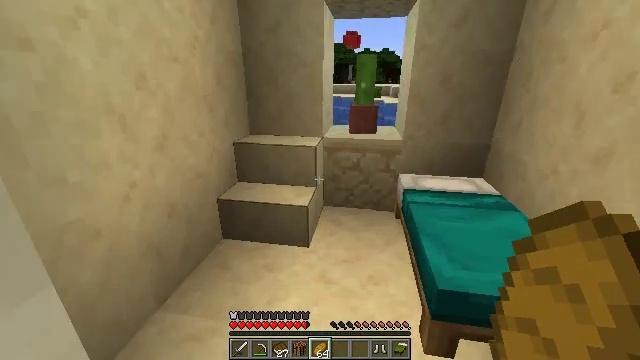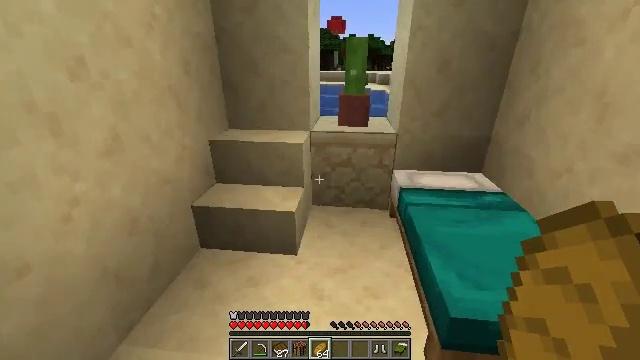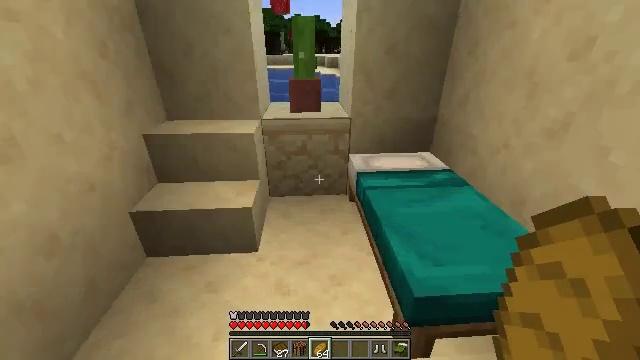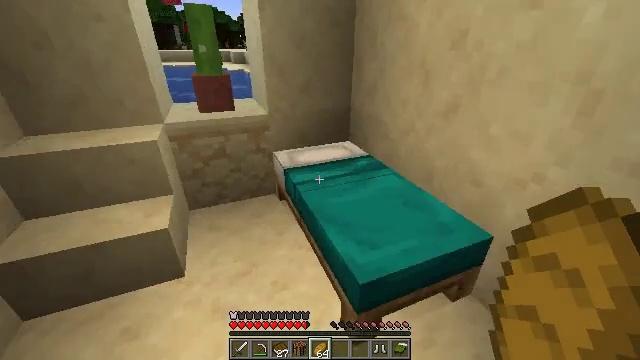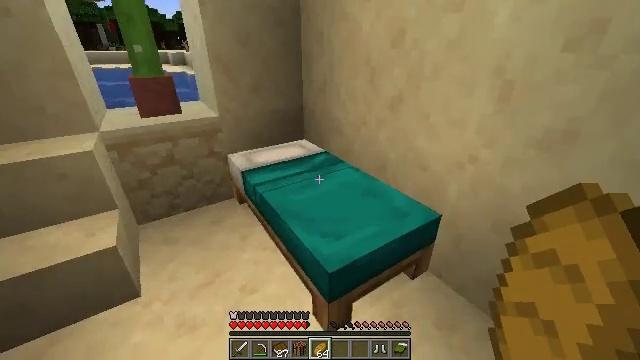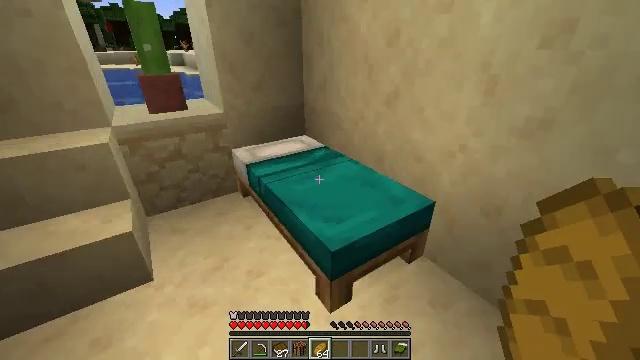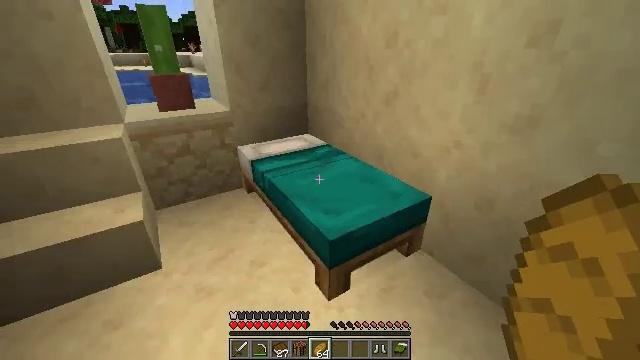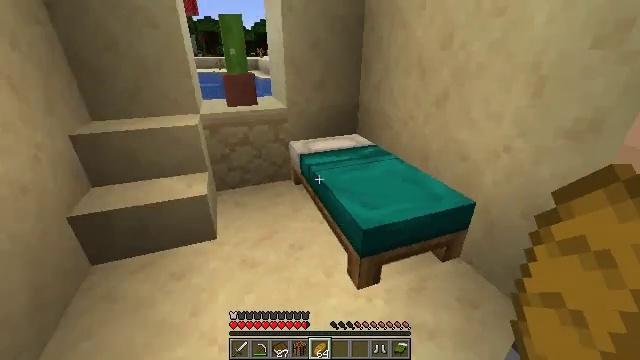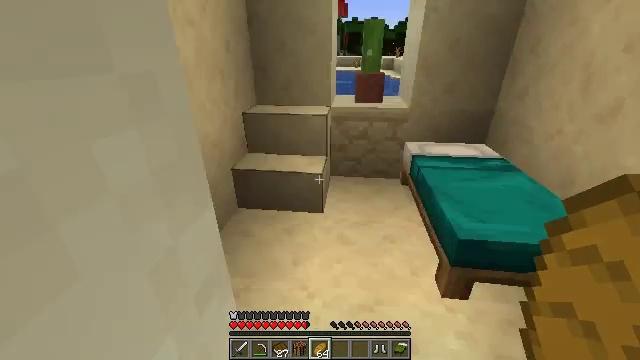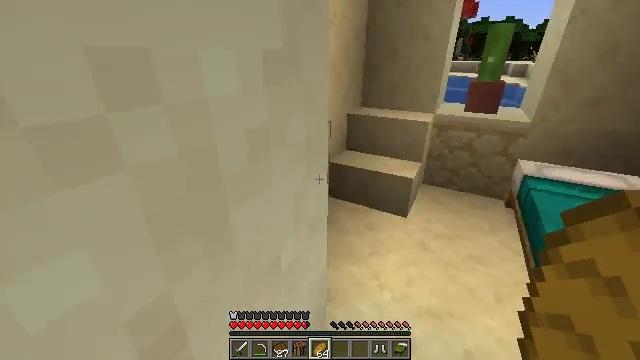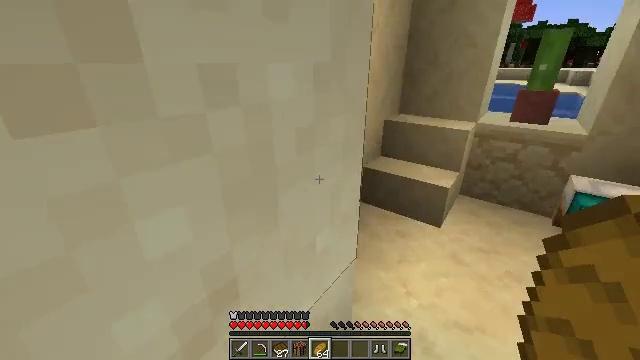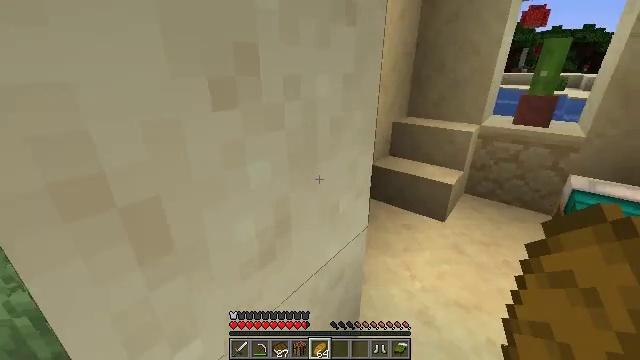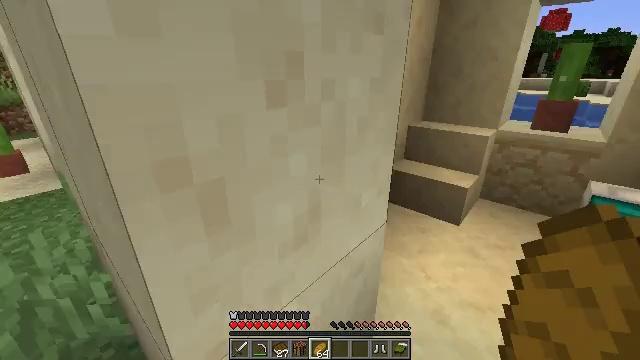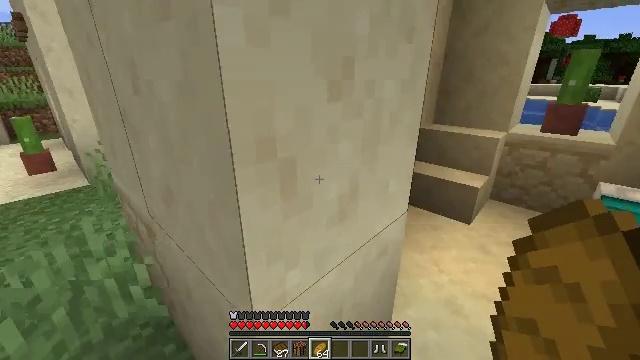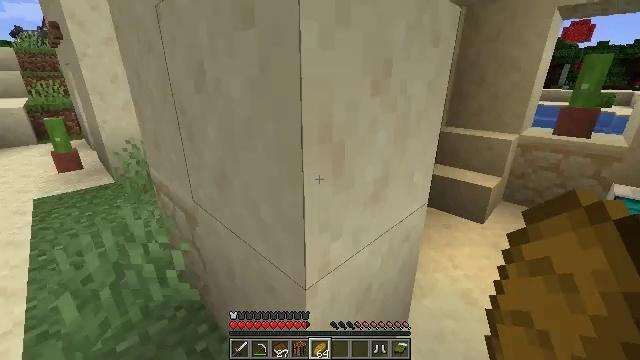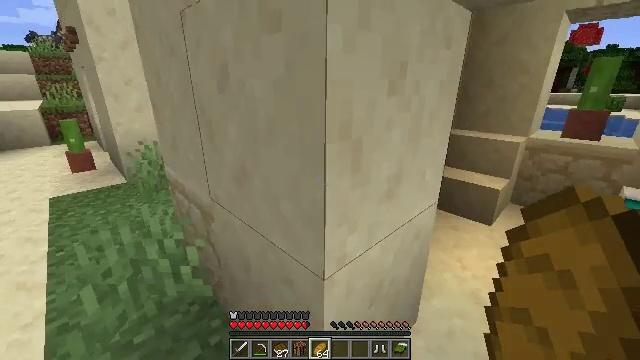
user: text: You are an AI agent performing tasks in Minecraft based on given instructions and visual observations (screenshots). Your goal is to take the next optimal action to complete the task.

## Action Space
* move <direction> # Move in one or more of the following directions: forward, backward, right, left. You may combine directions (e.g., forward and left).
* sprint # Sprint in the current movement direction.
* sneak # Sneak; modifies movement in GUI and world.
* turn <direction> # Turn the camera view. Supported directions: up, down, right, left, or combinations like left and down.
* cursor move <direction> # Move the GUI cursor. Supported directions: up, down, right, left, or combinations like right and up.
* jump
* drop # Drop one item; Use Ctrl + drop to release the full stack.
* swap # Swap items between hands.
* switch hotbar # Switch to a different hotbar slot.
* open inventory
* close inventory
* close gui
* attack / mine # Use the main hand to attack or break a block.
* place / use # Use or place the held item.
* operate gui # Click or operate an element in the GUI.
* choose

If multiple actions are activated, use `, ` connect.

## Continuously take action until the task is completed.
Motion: motion action
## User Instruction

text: Break the potted cactus to collect it.
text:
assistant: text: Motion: move forward, turn right and down
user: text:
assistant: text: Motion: turn right and down
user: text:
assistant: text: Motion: turn right and down
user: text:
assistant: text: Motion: move back, turn right
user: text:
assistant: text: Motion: move back
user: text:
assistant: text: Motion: move back, turn left
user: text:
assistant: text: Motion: move back, turn left
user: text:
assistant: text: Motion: move back, turn left
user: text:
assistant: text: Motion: move back, turn left
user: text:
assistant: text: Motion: move back, turn left and up
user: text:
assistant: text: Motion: move back, turn left
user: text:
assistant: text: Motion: move back, turn left
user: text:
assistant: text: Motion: move back and move left, turn left
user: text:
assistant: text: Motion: move back and move left, turn left
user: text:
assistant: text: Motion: move left, turn left
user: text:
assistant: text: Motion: move forward and move left
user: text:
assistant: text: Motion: move forward and move left
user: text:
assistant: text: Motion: move forward and move left
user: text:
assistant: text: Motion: move forward and move left, turn left
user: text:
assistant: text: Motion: move forward and move left, turn left
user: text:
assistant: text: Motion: move forward and move left, turn left and up
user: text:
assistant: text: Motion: move forward, turn left
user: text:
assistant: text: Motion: move forward, turn left
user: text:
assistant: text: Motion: move forward, sprint, turn left
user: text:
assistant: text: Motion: move forward, sprint
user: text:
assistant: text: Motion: move forward, sprint
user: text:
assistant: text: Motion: move forward
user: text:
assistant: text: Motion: move forward and move left
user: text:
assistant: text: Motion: move forward and move left
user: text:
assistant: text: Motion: move forward and move left